Field crop: maize
Growth stage: 2
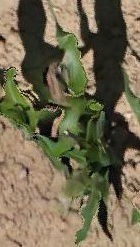
Species: maize